Field crop: tomato
Growth stage: 1
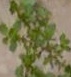
Species: portulaca